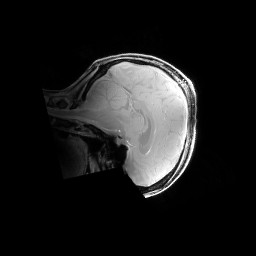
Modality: PDw
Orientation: sagittal
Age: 27
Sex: female
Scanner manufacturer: siemens
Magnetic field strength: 6.98 T
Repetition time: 1.3 s
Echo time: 0.00231 s